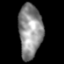
Tissue: prostate
Cell type: T cells
Senescence score: 0.3374
Nuclear area (px): 1245
Mean DAPI intensity: 141.353